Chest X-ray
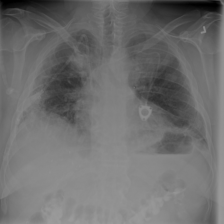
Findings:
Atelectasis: negative
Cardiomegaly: negative
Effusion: negative
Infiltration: positive
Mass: negative
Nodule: negative
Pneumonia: negative
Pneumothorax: negative
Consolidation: positive
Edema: negative
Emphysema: negative
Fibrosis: negative
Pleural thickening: negative
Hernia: negative